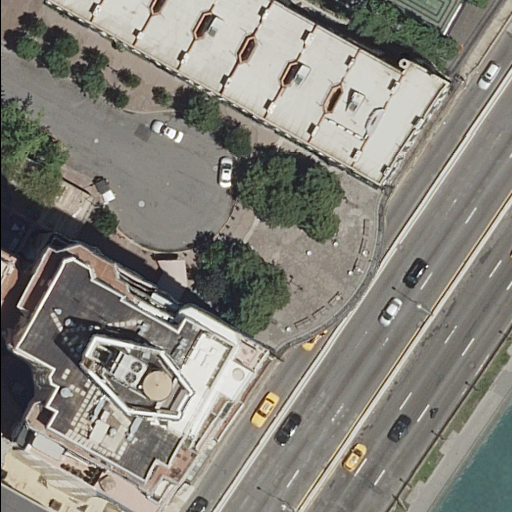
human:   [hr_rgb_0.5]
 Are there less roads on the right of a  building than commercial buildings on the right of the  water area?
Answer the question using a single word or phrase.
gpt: no

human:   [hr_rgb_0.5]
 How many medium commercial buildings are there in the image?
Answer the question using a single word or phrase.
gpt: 0

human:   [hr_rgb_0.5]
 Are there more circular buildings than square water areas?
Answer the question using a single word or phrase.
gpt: no

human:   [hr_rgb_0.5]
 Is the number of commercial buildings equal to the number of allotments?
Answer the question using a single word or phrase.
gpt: yes

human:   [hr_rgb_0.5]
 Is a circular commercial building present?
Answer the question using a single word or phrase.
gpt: no

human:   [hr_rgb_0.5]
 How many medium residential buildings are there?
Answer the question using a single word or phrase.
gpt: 4

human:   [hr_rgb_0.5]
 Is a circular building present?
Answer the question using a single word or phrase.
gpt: no

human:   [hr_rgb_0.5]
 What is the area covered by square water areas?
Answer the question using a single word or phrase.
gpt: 0m2

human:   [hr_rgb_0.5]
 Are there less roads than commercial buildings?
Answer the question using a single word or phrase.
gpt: no

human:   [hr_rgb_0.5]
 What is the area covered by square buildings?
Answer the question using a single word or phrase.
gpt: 0m2

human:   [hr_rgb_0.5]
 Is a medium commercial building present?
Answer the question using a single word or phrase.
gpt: no

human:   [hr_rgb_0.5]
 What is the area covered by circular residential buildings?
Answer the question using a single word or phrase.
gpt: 0m2

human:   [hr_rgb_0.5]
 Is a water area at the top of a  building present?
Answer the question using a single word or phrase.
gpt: yes

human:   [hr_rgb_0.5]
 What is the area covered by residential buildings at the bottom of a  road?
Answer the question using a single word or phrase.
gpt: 730m2

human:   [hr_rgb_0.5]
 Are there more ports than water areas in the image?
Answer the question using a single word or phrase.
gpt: no

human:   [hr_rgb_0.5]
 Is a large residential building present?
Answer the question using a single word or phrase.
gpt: yes

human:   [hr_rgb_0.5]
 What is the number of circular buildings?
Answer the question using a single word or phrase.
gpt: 0

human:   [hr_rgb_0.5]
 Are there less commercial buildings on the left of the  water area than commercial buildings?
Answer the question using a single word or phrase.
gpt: no

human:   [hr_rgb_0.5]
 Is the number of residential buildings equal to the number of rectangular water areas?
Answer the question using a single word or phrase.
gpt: no

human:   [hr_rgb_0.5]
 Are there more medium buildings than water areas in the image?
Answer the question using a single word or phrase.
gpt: yes

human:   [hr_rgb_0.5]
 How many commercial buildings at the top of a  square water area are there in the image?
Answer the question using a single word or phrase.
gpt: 0

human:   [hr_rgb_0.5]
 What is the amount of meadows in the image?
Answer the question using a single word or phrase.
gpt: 0

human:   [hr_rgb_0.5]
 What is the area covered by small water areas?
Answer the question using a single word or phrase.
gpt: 0m2

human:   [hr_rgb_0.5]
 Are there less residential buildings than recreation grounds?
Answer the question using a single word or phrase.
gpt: no

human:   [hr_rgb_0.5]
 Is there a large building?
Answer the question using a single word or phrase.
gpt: yes

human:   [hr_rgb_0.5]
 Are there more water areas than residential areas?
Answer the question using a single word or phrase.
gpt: yes

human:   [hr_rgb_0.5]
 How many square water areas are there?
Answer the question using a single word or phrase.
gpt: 0

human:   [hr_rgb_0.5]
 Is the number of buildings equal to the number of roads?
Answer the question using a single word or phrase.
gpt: no

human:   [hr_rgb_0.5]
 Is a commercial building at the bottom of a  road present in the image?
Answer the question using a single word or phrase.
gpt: no

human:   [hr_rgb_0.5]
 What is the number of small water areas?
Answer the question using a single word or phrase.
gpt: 0

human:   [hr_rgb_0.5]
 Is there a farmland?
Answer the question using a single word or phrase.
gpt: no

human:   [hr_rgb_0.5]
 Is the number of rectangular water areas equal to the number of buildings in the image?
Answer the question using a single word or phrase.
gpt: no

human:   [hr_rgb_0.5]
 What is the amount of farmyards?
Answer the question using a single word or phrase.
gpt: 0

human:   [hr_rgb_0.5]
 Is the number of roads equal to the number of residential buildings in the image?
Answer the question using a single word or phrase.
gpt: no

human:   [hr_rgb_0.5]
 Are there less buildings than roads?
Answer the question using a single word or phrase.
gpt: no

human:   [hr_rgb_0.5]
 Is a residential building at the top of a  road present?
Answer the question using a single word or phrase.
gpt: yes